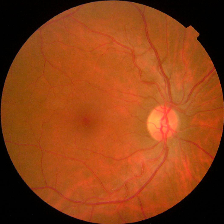
Diabetic retinopathy grade: No DR